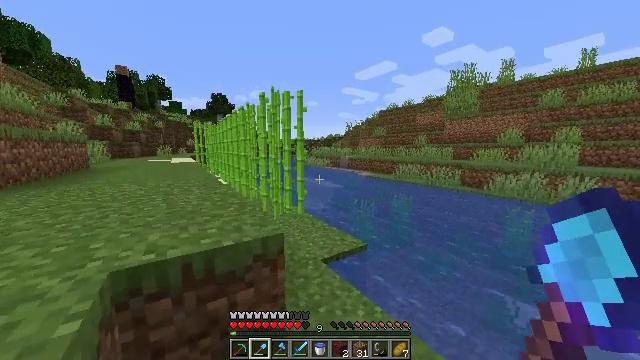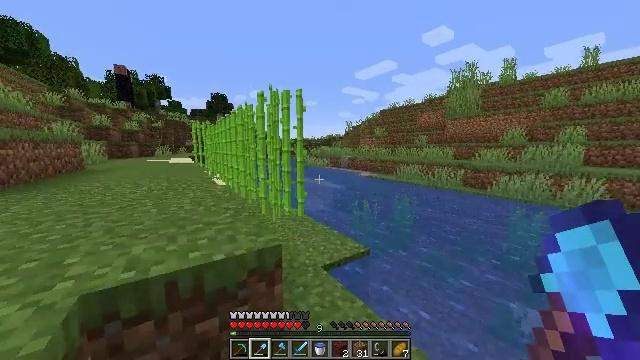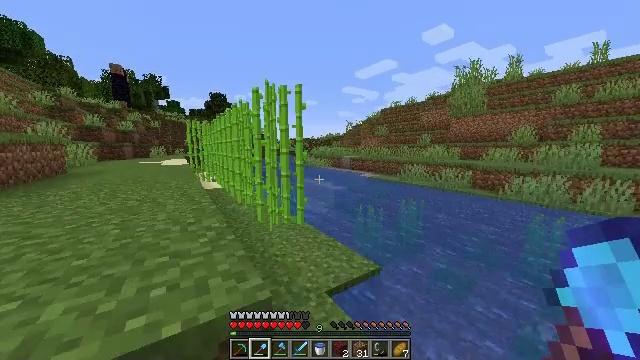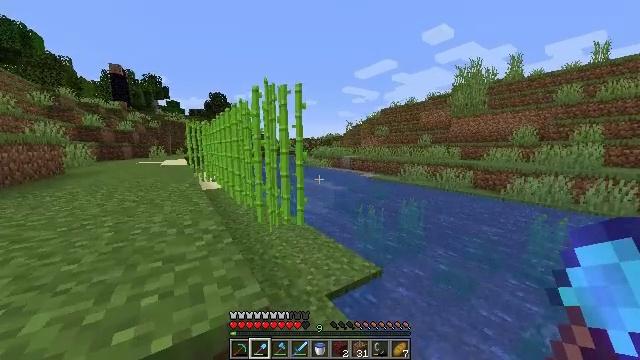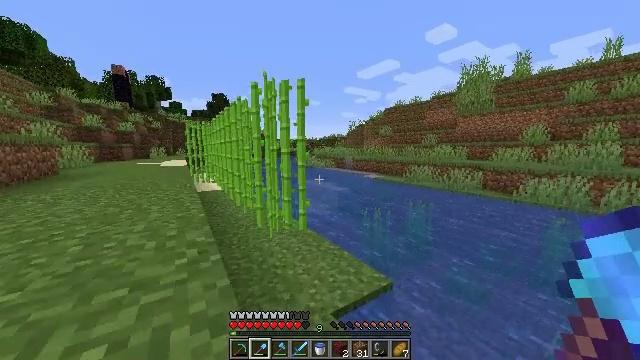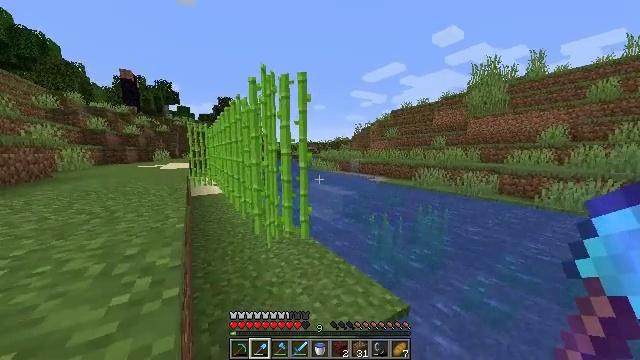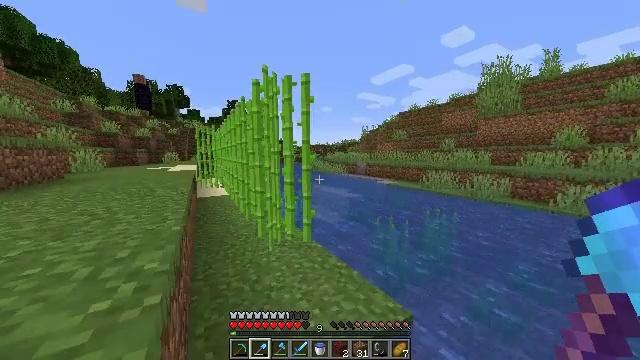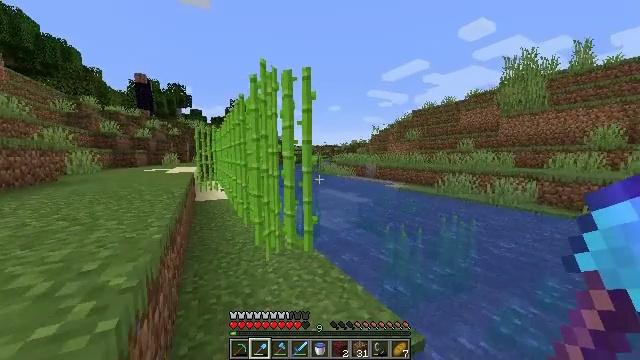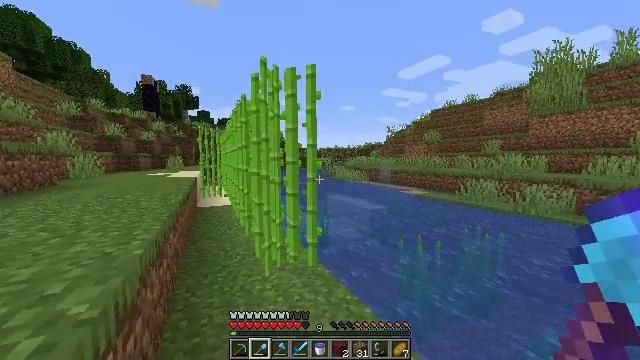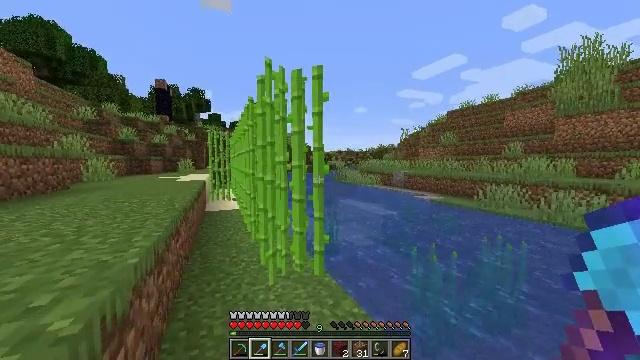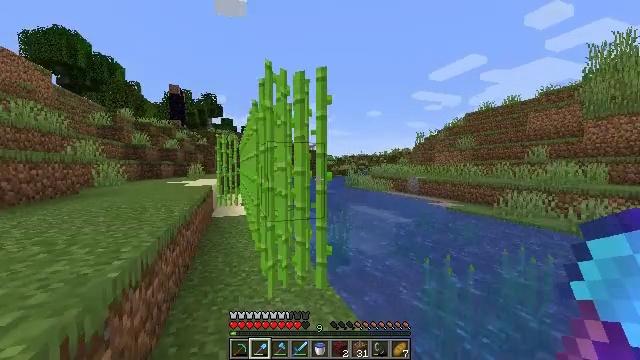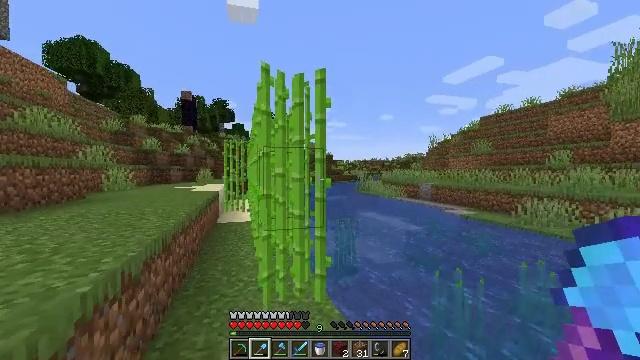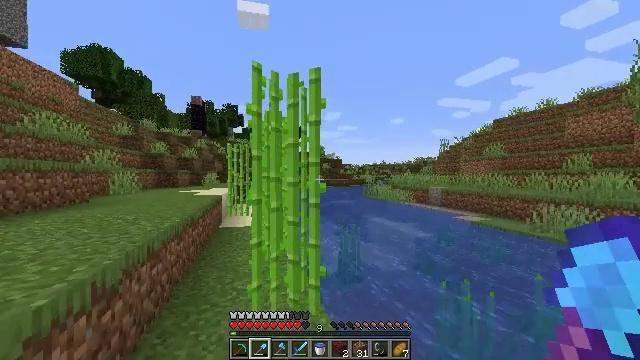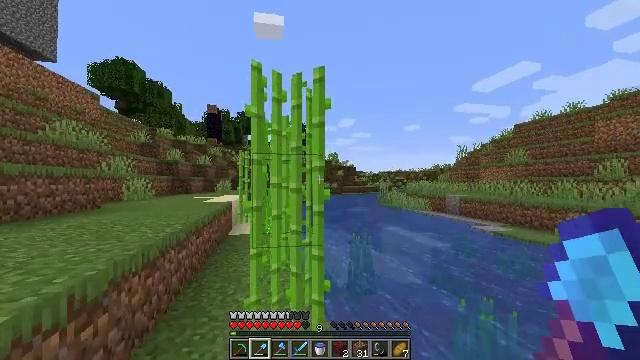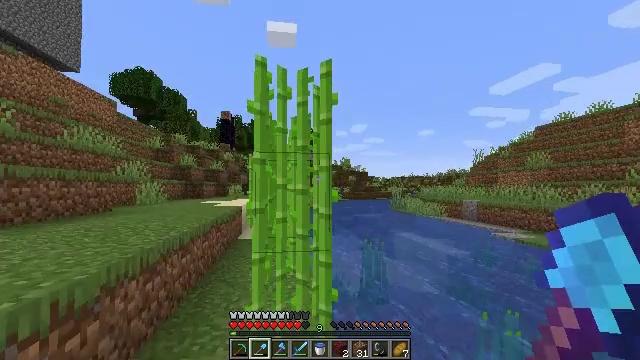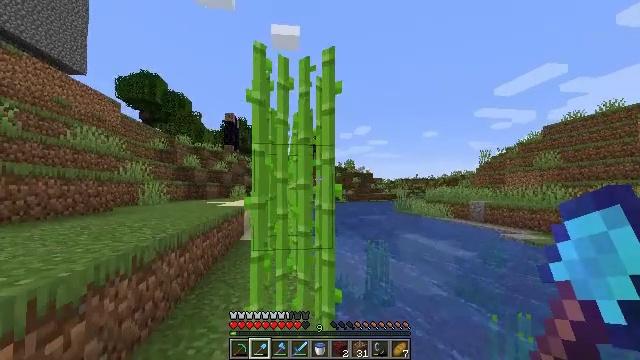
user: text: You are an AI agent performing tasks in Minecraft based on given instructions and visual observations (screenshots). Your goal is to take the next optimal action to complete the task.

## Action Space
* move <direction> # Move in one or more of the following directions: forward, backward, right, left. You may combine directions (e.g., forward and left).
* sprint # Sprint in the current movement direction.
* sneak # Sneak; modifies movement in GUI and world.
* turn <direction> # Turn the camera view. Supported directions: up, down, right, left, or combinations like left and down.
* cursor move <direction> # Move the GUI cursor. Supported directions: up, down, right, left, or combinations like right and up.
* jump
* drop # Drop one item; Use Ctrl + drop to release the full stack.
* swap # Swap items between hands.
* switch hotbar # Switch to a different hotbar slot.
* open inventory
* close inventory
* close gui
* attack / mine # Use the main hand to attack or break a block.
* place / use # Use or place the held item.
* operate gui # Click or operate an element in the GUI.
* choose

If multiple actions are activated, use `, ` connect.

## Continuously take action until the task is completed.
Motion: motion action
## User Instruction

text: Harvest sugar cane from the plant.
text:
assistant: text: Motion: move forward, sprint
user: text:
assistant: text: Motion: move forward
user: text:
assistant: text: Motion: move forward
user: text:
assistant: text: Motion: move forward
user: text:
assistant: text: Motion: move forward, turn left
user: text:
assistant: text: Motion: move forward, turn left
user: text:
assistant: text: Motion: move forward, turn left
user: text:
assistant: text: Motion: move forward and move right, turn left and up
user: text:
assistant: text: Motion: move forward and move right, turn left
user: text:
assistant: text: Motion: move forward and move right, turn left and up
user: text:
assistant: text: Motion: move forward and move right, turn left and up
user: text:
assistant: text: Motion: move forward, turn left
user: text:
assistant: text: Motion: move forward, turn left and up
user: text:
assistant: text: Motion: move forward, turn left and up
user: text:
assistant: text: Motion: move forward
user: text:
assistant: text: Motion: move forward, turn left
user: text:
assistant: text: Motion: move forward, turn left
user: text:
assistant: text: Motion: move forward, turn left
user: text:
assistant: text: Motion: attack / mine
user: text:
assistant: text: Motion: attack / mine
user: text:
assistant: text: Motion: attack / mine
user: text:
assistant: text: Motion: attack / mine
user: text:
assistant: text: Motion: no_op
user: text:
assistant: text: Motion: move forward
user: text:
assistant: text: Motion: move forward
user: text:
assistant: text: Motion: move forward
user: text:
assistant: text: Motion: move forward
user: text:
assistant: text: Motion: move forward
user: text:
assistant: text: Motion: move forward
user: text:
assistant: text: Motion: turn down